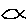
Label: fish